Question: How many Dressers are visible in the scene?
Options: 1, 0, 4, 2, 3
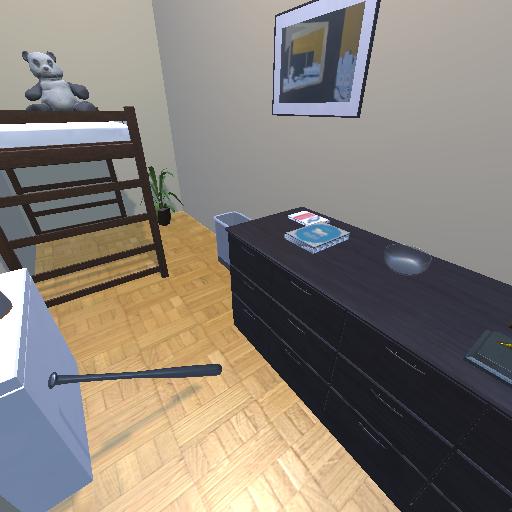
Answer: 1